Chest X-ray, AP view. Patient: 61 years old, sex F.
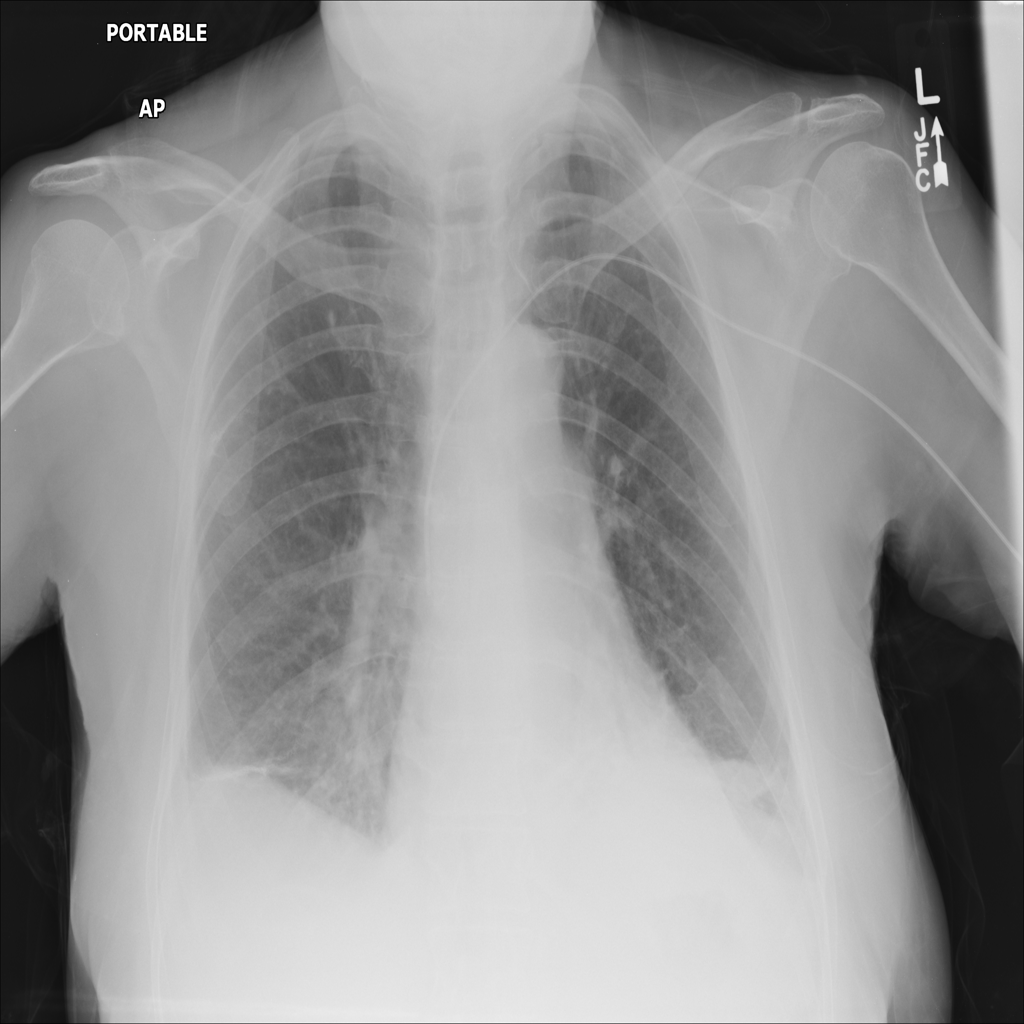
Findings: No Finding